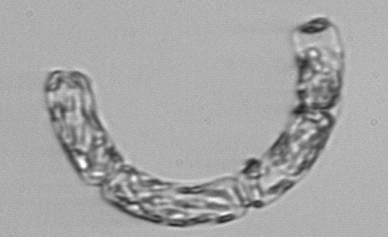
Label: Guinardia_striata